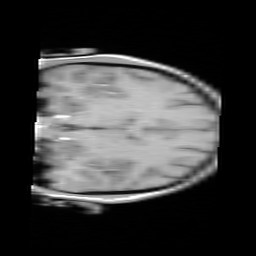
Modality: FLASH
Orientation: coronal
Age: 19
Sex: female
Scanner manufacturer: siemens
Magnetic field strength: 3 T
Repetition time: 0.245 s
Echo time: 0.0026 s